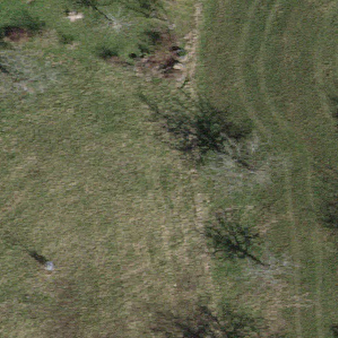
Label: other